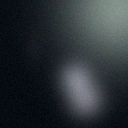
Screen state: off